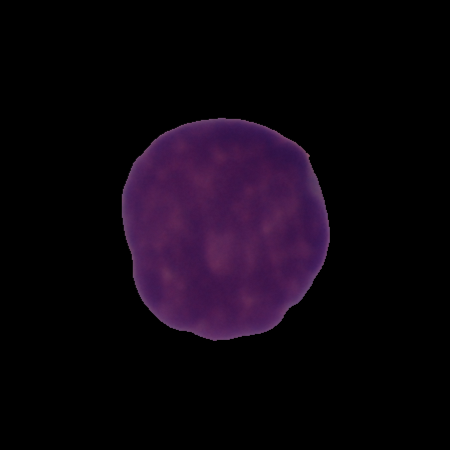
Label: cancer